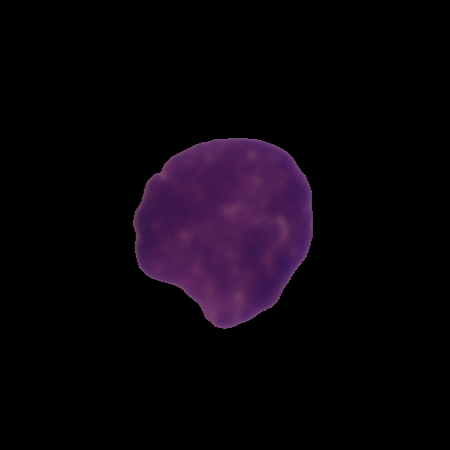
Label: healthy